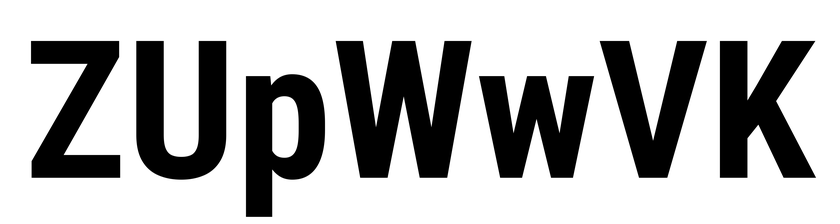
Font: Roboto_Condensed_Bold